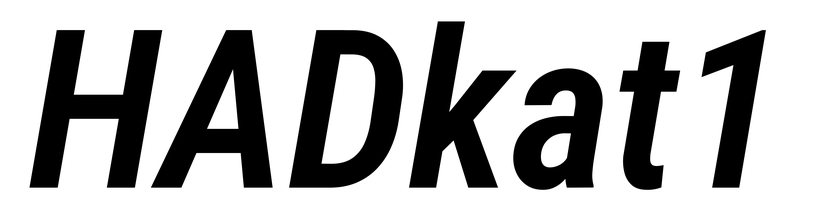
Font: Roboto-Italic_Condensed_SemiBold_Italic